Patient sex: M
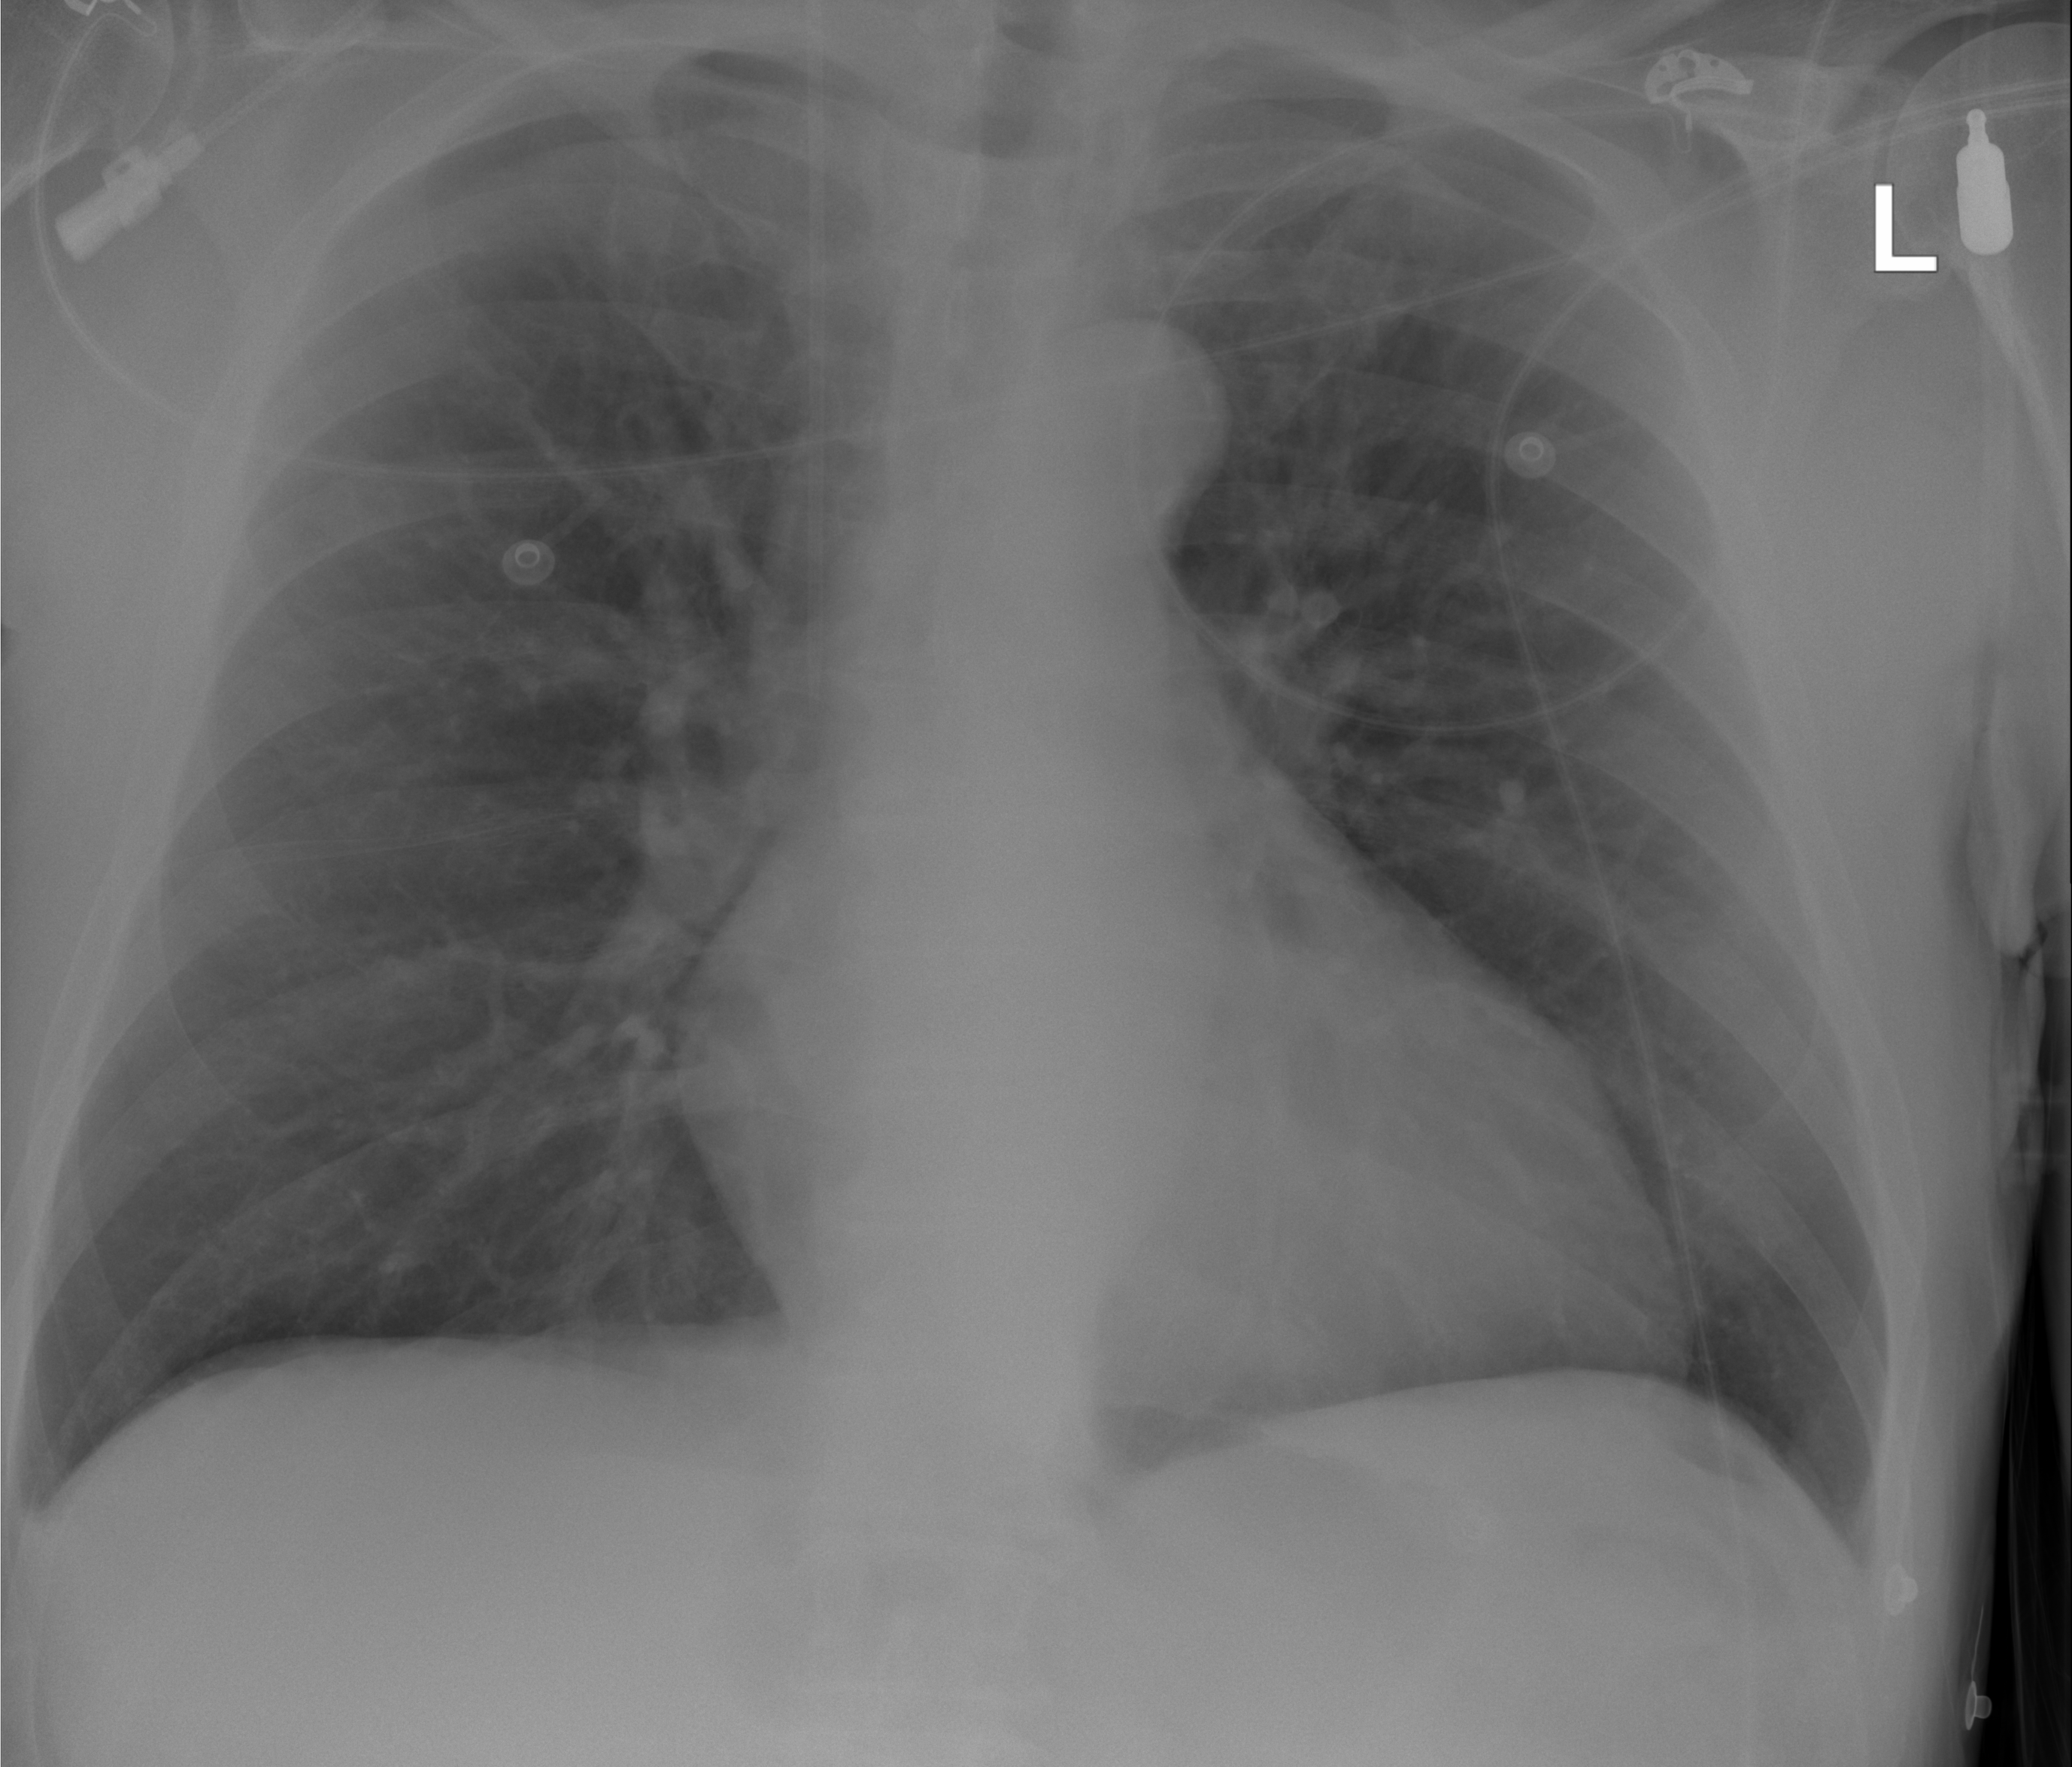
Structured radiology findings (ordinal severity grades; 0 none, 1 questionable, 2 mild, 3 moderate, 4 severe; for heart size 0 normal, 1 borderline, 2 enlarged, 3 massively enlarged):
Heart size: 2
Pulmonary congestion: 2
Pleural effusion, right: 0
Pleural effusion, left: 0
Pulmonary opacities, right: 0
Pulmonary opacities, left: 0
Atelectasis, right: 0
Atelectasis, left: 0